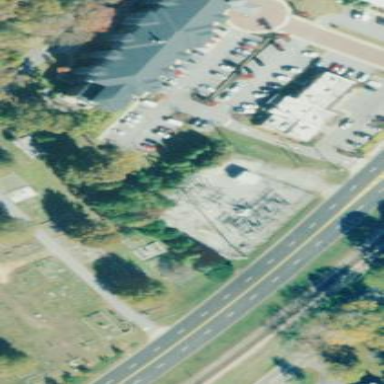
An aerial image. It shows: Distribution power substation secured by fence.